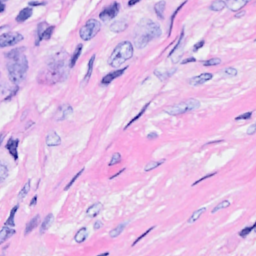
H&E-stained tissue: Breast